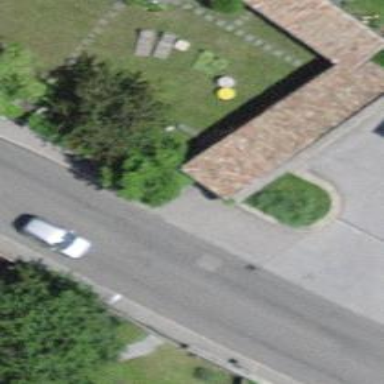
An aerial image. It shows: Bus stop along the road.